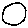
Label: circle